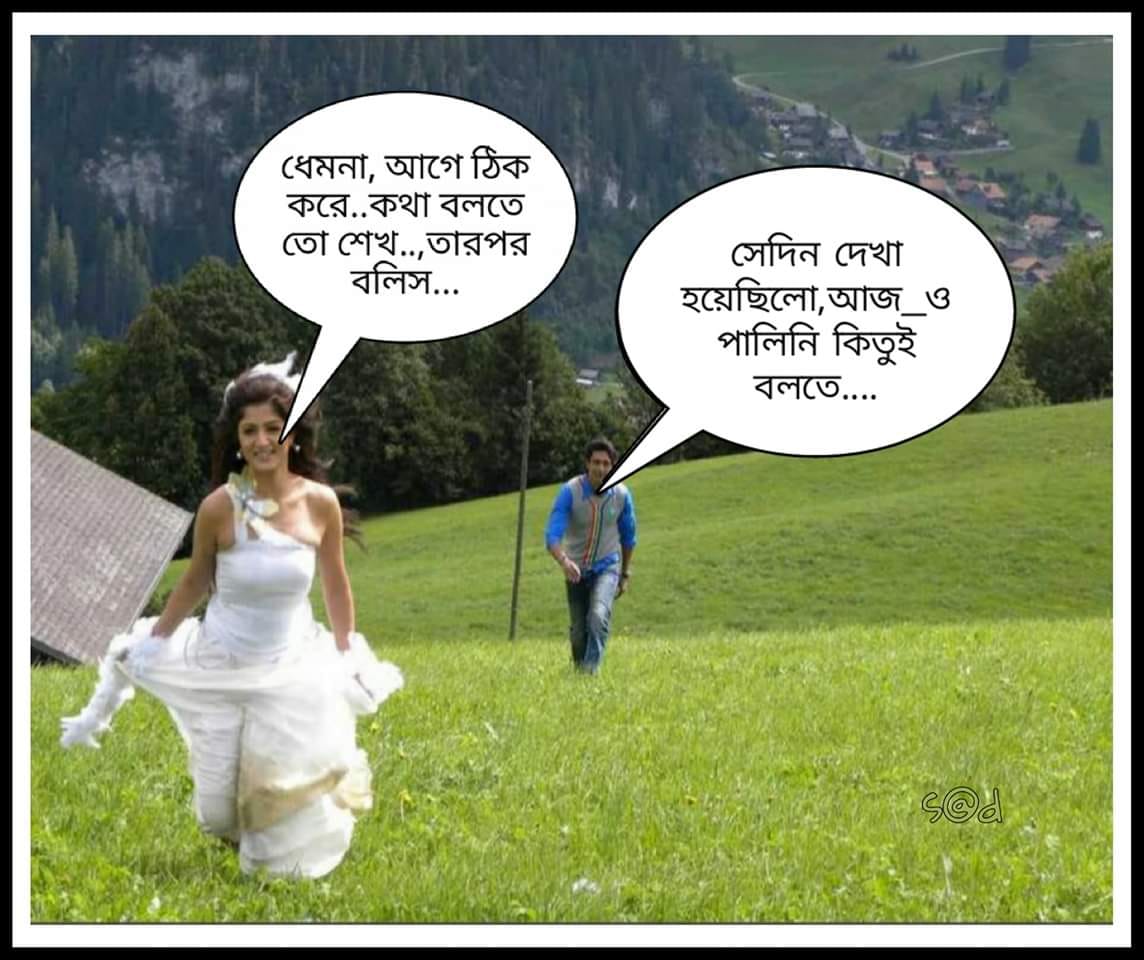
Caption: ধেমনা , আগে ঠিক করে ... কথা বলতে তো শেখ..., তারপর বলিস...   সেদিন দেখা হয়েছিলো, আজ _ও পালিনি কিতুই বলতে...
Label: hate